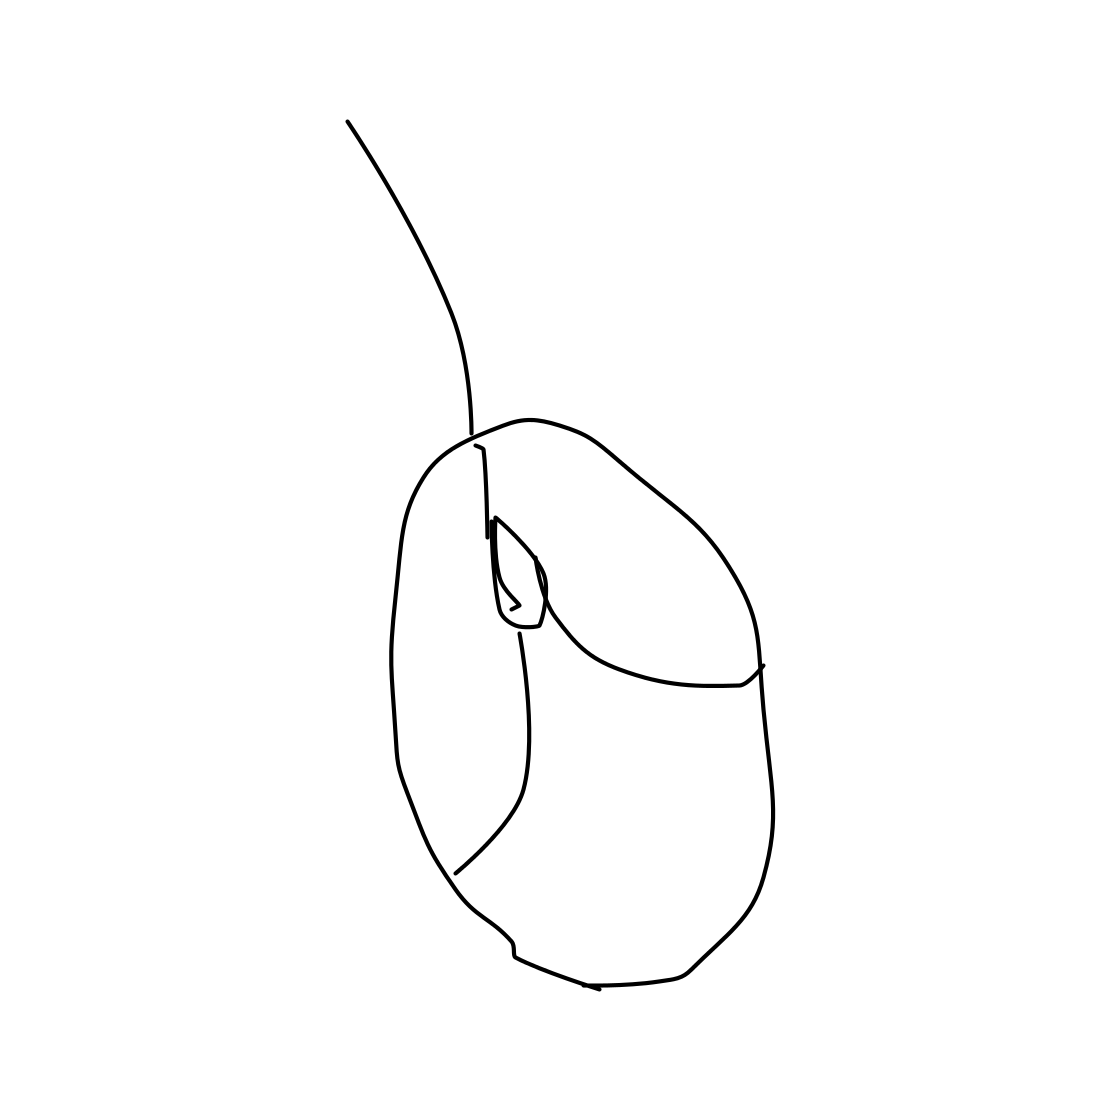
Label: computer-mouse